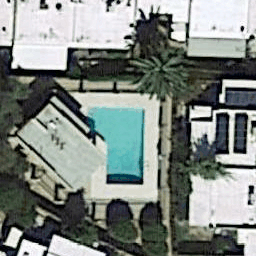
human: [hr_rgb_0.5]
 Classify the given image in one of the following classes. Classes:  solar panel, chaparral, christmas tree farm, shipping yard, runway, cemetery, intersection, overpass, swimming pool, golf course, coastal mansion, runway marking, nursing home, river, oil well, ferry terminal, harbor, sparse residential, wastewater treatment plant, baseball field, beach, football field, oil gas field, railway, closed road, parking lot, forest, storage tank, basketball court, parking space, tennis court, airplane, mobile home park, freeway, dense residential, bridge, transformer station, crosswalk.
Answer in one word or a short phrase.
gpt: swimming pool